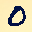
Label: 0